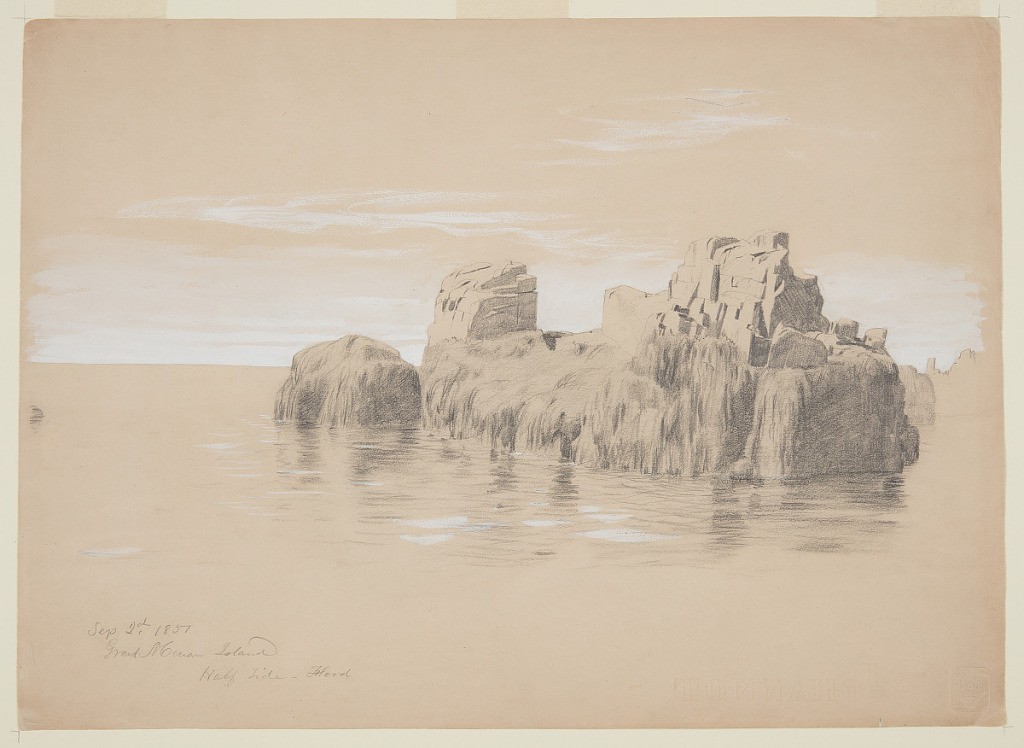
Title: Rocks at the Coast at Half Tide, Grand Manan Island, Canada
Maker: Frederic Edwin Church, American, 1826–1900
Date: September 2, 1851
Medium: Graphite, brush and white gouache on tan wove paper
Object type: Drawing
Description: Landscape sketch showing a view of an outcropping of rocks along the coast of Canada's Grand Manan Island at half tide. Situated in the foreground across rippling ocean water, the rocks are quite angular and cubic in form, with one pinnacle at left and a taller peak at right. The lower half of the outcropped is blanketed in seaweed. In the background, other similar rocky pinnacles at visible at right, while at left, hazy clouds hang over a flat horizon.